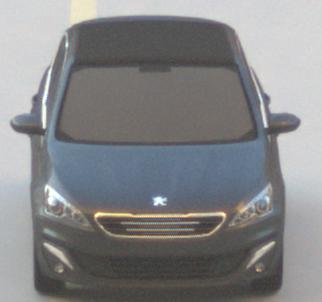
Make: Peugeot
Model: 308 VTi 82
Detailed model: 308 (II)
Model produced from: 2013/09
Model produced until: 2014/11
Doors: 5
Color: gray
Road condition: dry road
Daytime: sunrise or sunset
Contrast: medium contrast